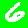
Digit: 6